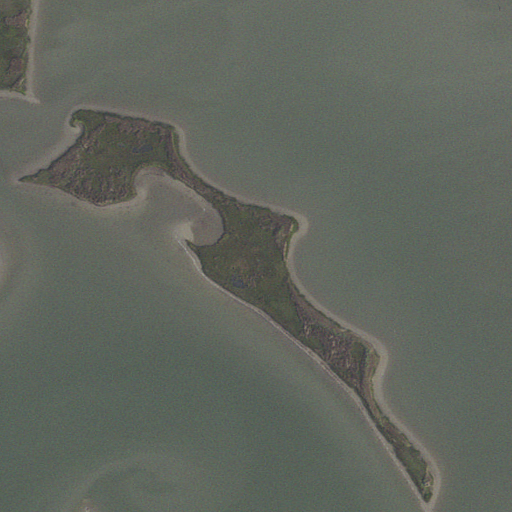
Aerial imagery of island in Virginia named Blacksnake Island containing open water and herbaceous wetlands